Field crop: tomato
Growth stage: 1
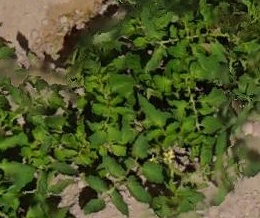
Species: tomato